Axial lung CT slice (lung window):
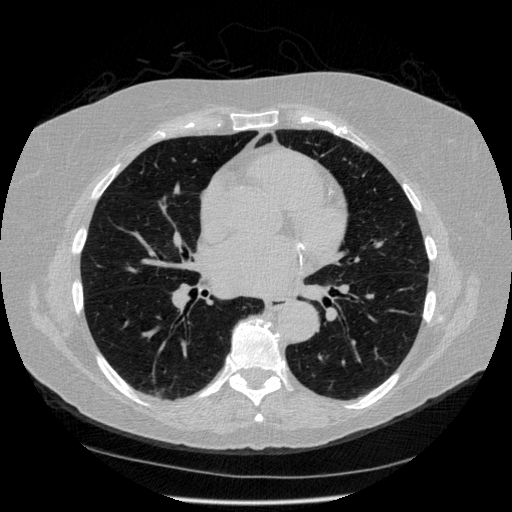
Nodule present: no